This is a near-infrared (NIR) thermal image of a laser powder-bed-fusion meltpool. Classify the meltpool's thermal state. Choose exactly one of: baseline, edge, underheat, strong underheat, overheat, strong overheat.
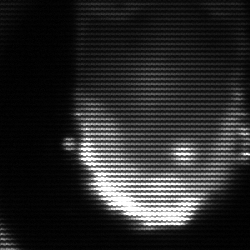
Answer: baseline